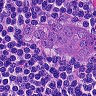
Metastatic tissue present: yes